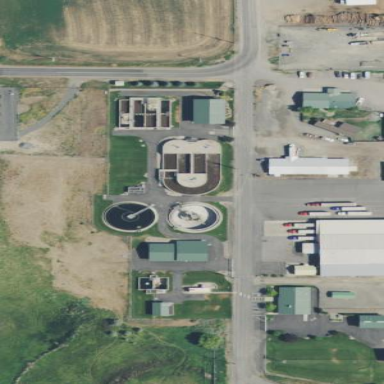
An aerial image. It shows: Wastewater plant enclosed by chain link fence.